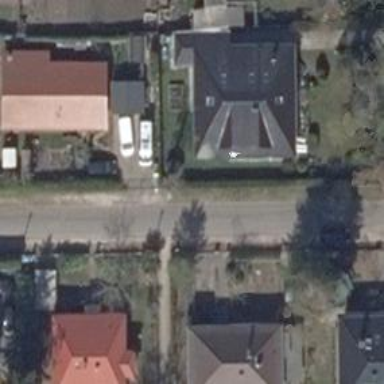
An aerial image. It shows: Asphalt road in residential area.